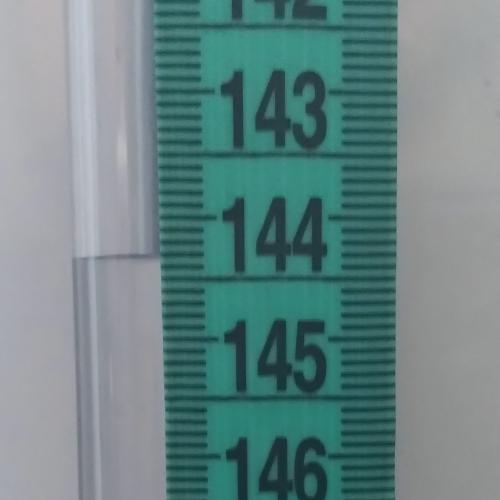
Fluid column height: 144.3 cm